Field crop: maize
Growth stage: 1
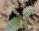
Species: datura